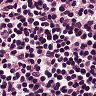
Metastatic tissue present: no